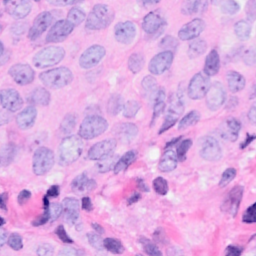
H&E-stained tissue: Breast